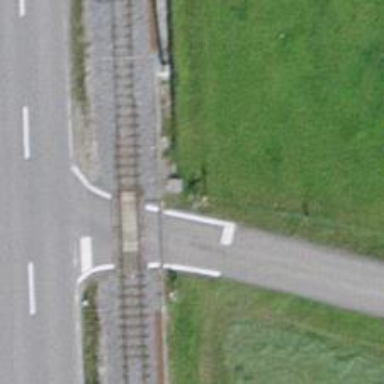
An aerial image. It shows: Level crossing along the railway.